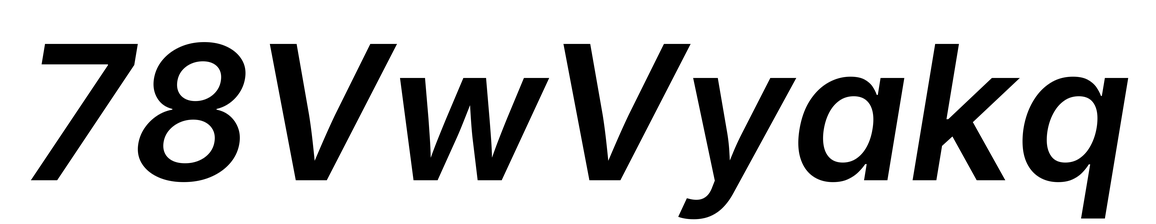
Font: Inter-Italic_SemiBold_Italic